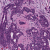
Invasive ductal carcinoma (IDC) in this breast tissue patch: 0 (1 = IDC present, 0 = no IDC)